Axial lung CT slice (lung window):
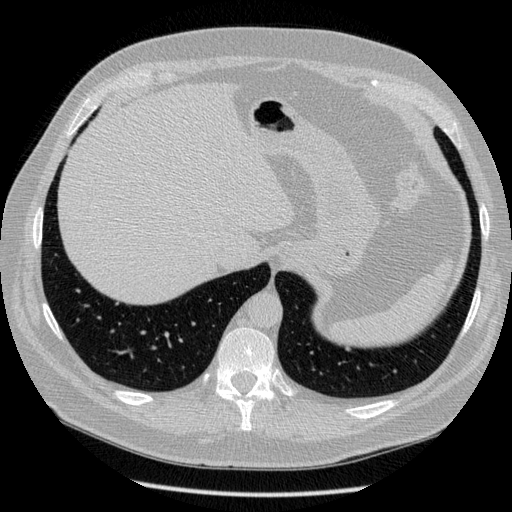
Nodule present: no